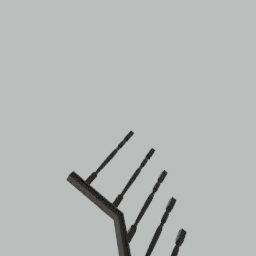
Label: architecture